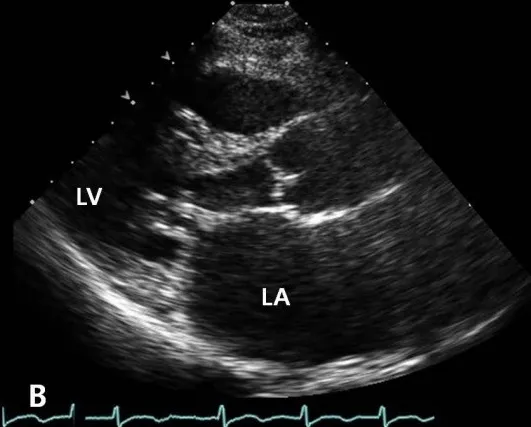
B) Left atrial thrombus was not seen in transthoracic echocardiogram (postoperative 3 months). LA: left atrium; LV: left ventricle.
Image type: radiology (ultrasound)